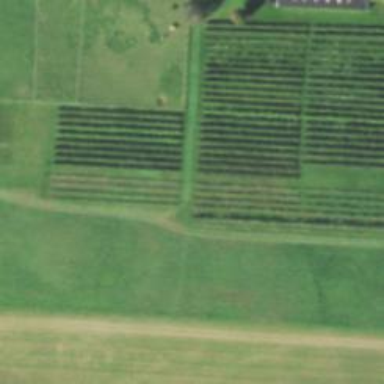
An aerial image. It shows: Orchard.